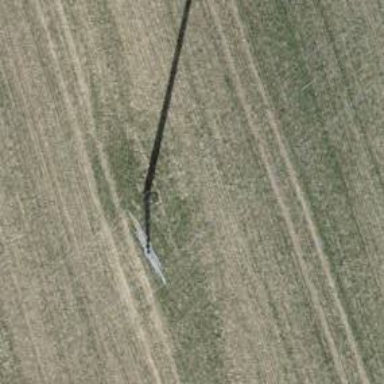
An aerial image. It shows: Power line in the image.